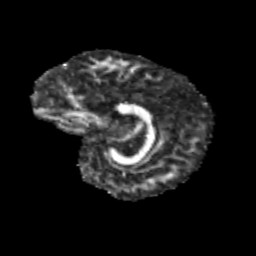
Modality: FA
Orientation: sagittal
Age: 9
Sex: male
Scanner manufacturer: siemens
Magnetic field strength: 3 T
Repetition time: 3.8 s
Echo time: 0.07 s